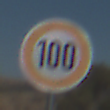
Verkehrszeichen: Geschwindigkeit100
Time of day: Midday
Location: Outdoor (Nature)
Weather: Clear
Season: NotSpecified
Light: Natural